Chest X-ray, PA view. Patient: 12 years old, sex M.
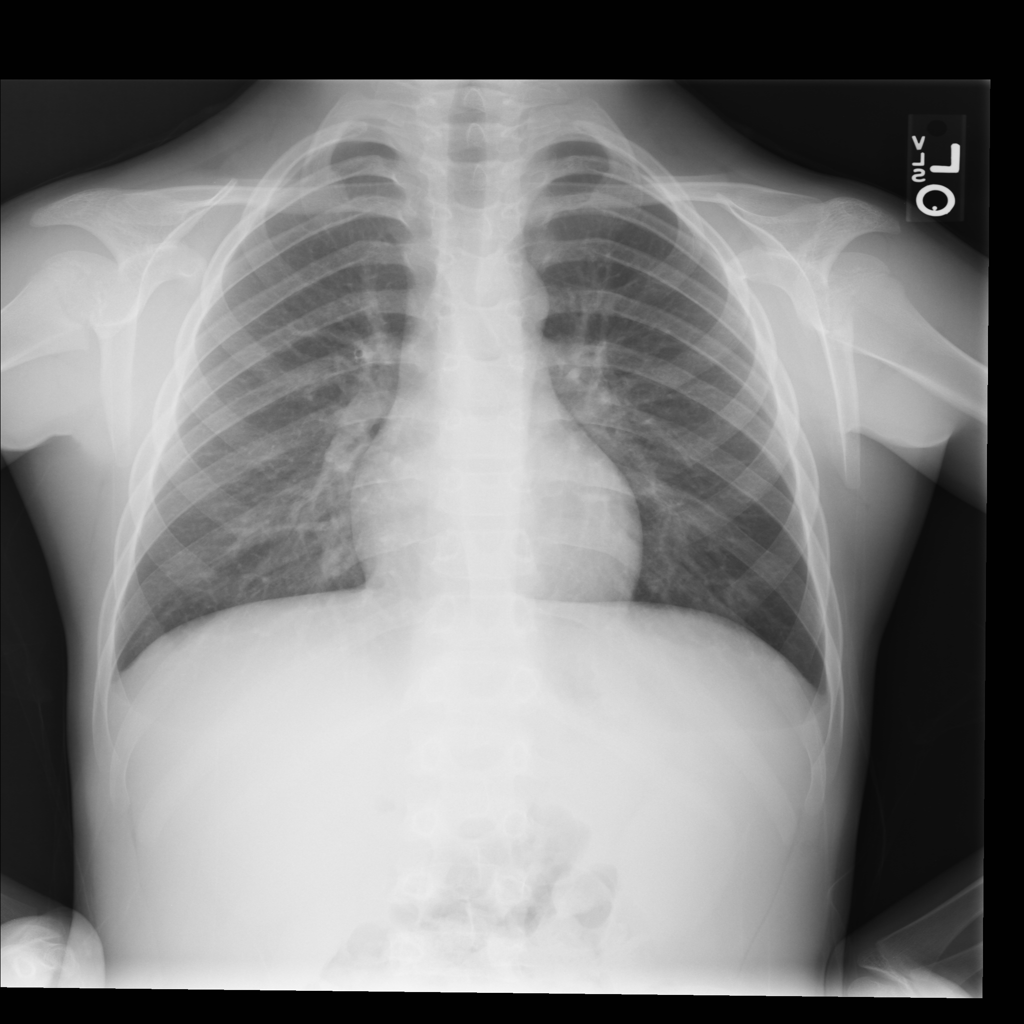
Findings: No Finding